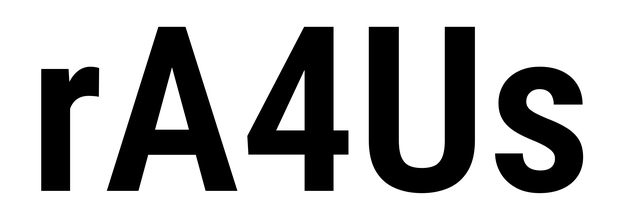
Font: Roboto_Condensed_SemiBold